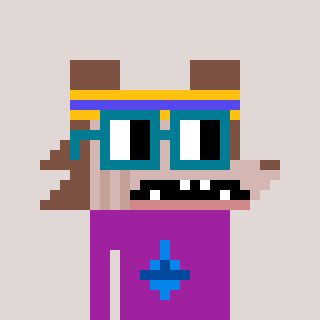
a pixel art character with square dark green glasses, a werewolf-shaped head and a magenta-colored body on a warm background